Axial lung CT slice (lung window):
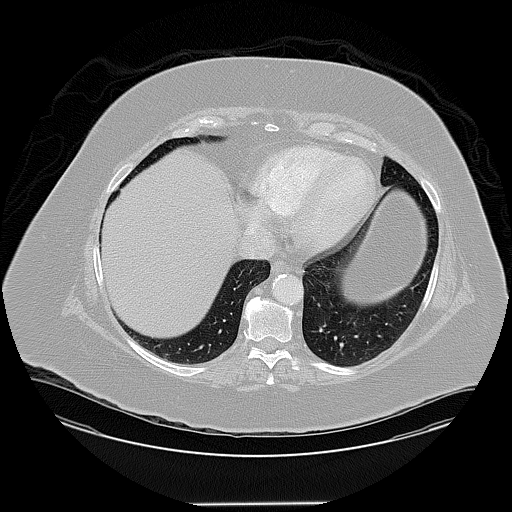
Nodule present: no